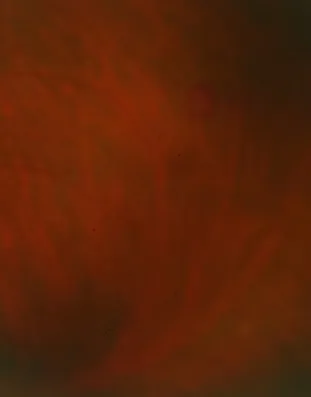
Color fundus photograph of the left eye showing a deep white-centered peripheral hemorrhagic lesion.
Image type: ophthalmic_imaging (fundus_photograph)